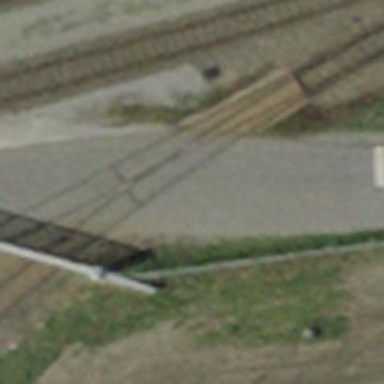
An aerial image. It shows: Single-track spur railway line.